Question: This is a followup question to:
R- merge two data frames but some values have semi colon in them
which has been addressed by contributor: agstudy.
The actual data discussed in the link is a bit more complex and i have been stuck for a while.
This is what my dataframe (df2) looks like:
'''
myIDColumn someName somevalue
AB gsdfg 123
CD tfgsdfg 234
EF sfdgsf 365
GH gdfgb 53453
IJ sr 64564
KL sfsdv <PHONE>
MN ewrwe 5
OP dsfsss 3453
QR gggg 667
ST dss 7567
UV hhhhjf 55
WX dfadasad 8657
YZ ghfgh 1234
ABC gdgfg 234455
VCB hgjkk <PHONE>
'''
This is what my df1 looks like:
'''
ID someText someThing
AB ada 12
CD;EF;QR dfsdf 13
IJ fgfgd 14
KL fgdg 15
MN gh 16
OP;WX jhjhj 17
WW ghjgjhgjghj 18
YZ kkl 19
'''
This is what i was hoping to get as an output:

I can merge the two well by using:
'''
mm <- merge(df2,df1,by.y='ID',by.x='myIDColumn',all.y=TRUE)
'''
but after that no idea how to proceed further.
Any help is really appreciated. Thanks.
df1:
'''
structure(list(ID = structure(1:8, .Label = c("AB", "CD;EF;QR",
"IJ", "KL", "MN", "OP;WX", "WW", "YZ"), class = "factor"), someText = structure(c(1L,
2L, 4L, 3L, 5L, 7L, 6L, 8L), .Label = c("ada", "dfsdf", "fgdg",
"fgfgd", "gh", "ghjgjhgjghj", "jhjhj", "kkl"), class = "factor"),
someThing = 12:19), .Names = c("ID", "someText", "someThing"
), class = "data.frame", row.names = c(NA, -8L))
'''
df2:
'''
structure(list(myIDColumn = structure(c(1L, 3L, 4L, 5L, 6L, 7L,
8L, 9L, 10L, 11L, 12L, 14L, 15L, 2L, 13L), .Label = c("AB", "ABC",
"CD", "EF", "GH", "IJ", "KL", "MN", "OP", "QR", "ST", "UV", "VCB",
"WX", "YZ"), class = "factor"), someName = structure(c(9L, 15L,
12L, 5L, 14L, 13L, 4L, 2L, 7L, 3L, 11L, 1L, 8L, 6L, 10L), .Label = c("dfadasad",
"dsfsss", "dss", "ewrwe", "gdfgb", "gdgfg", "gggg", "ghfgh",
"gsdfg", "hgjkk", "hhhhjf", "sfdgsf", "sfsdv", "sr", "tfgsdfg"
), class = "factor"), somevalue = c(123L, 234L, 365L, 53453L,
64564L, 4234234L, 5L, 3453L, 667L, 7567L, 55L, 8657L, 1234L,
234455L, 5555667L)), .Names = c("myIDColumn", "someName", "somevalue"
), class = "data.frame", row.names = c(NA, -15L))
'''
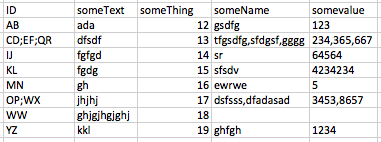
Answer: There are probably better ways to do it but you could create a temporary dataframe:
'''
df1 <- structure(list(ID = c("AB", "CD;EF;QR", "IJ", "KL", "MN", "OP;WX",
"WW", "YZ"), someText = c("ada", "dfsdf", "fgfgd", "fgdg", "gh",
"jhjhj", "ghjgjhgjghj", "kkl"), someThing = 12:19), .Names = c("ID",
"someText", "someThing"), class = "data.frame", row.names = c(NA,
-8L))
df2 <- structure(list(myIDColumn = c("AB", "CD", "EF", "GH", "IJ", "KL",
"MN", "OP", "QR", "ST", "UV", "WX", "YZ", "ABC", "VCB"), someName = c("gsdfg",
"tfgsdfg", "sfdgsf", "gdfgb", "sr", "sfsdv", "ewrwe", "dsfsss",
"gggg", "dss", "hhhhjf", "dfadasad", "ghfgh", "gdgfg", "hgjkk"
), somevalue = c(123L, 234L, 365L, 53453L, 64564L, 4234234L,
5L, 3453L, 667L, 7567L, 55L, 8657L, 1234L, 234455L, 5555667L)), .Names = c("myIDColumn",
"someName", "somevalue"), class = "data.frame", row.names = c(NA,
-15L))
f <- function(x) {
y <- unlist(strsplit(x$ID,';'))
data.frame(ID = x$ID, someText = x$someText, someThing = x$someThing, ID1 = y)
}
library(plyr)
df3 <- ddply(df1, .(ID), f)
> df3
ID someText someThing ID1
1 AB ada 12 AB
2 CD;EF;QR dfsdf 13 CD
3 CD;EF;QR dfsdf 13 EF
4 CD;EF;QR dfsdf 13 QR
5 IJ fgfgd 14 IJ
6 KL fgdg 15 KL
7 MN gh 16 MN
8 OP;WX jhjhj 17 OP
9 OP;WX jhjhj 17 WX
10 WW ghjgjhgjghj 18 WW
11 YZ kkl 19 YZ
'''
You could merge this with your dataframe 'df2' and summarize the data:
'''
mm <- merge(df2,df3,by.y='ID1',by.x='myIDColumn',all.y=TRUE)
ddply(mm, .(ID,someText, someThing), summarize,
somevalue = paste(somevalue, collapse=','),
someName = paste(someName, collapse = ","))
ID someText someThing somevalue someName
1 AB ada 12 123 gsdfg
2 CD;EF;QR dfsdf 13 234,365,667 tfgsdfg,sfdgsf,gggg
3 IJ fgfgd 14 64564 sr
4 KL fgdg 15 <PHONE> sfsdv
5 MN gh 16 5 ewrwe
6 OP;WX jhjhj 17 3453,8657 dsfsss,dfadasad
7 WW ghjgjhgjghj 18 NA NA
8 YZ kkl 19 1234 ghfgh
'''